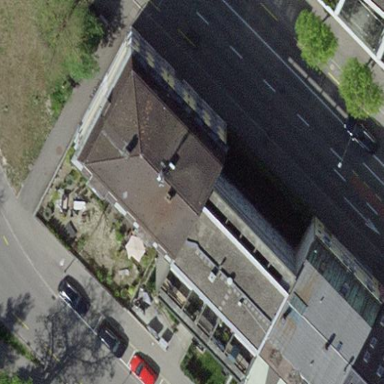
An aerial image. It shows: Gabled apartments building with roof tiles.